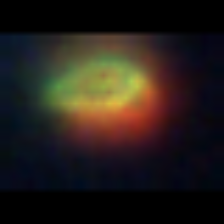
Taxon: NanoPlankton
Group: Other